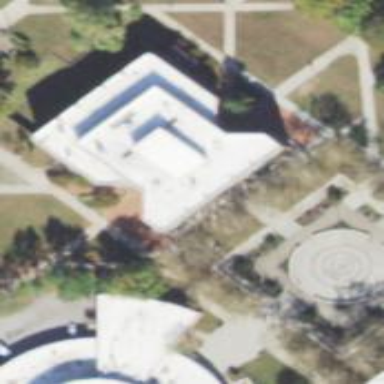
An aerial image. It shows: University building housing library.